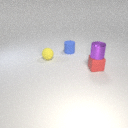
small blue rubber cylinder behind small yellow rubber sphere